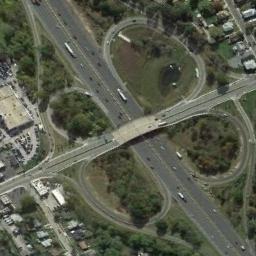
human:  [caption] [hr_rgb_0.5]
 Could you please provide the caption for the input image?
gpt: There are many trees and buildings beside the overpass .

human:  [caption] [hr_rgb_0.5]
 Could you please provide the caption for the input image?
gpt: The overpass is on the grass next to some houses .

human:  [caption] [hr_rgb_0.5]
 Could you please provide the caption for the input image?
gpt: Here is an S-shaped overpass .

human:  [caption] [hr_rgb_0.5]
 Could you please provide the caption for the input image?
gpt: There are many green trees and some buildings beside the overpass .

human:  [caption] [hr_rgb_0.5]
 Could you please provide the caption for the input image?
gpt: The clover-leaf overpasses over the roads and the overpass is flanked by some residential areas .